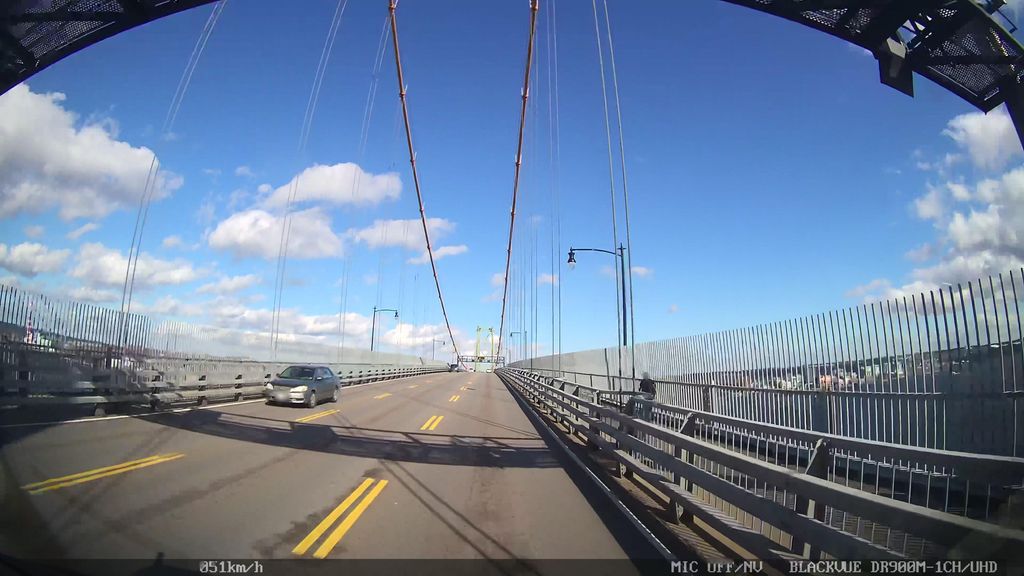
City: halifax